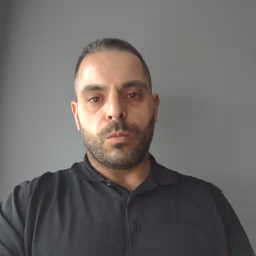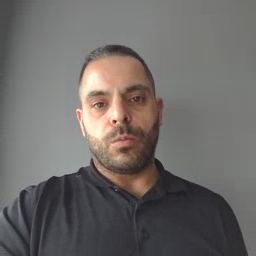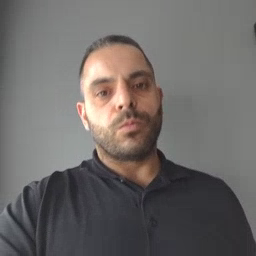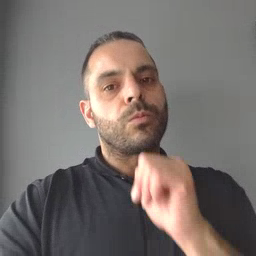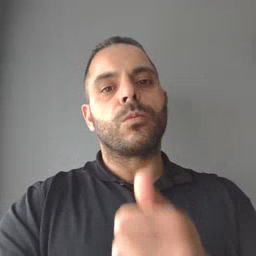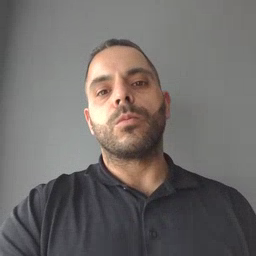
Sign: not